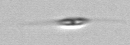
Label: Cylindrotheca_morphotype1